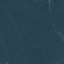
Label: Forest